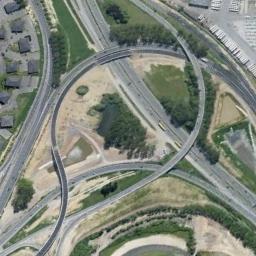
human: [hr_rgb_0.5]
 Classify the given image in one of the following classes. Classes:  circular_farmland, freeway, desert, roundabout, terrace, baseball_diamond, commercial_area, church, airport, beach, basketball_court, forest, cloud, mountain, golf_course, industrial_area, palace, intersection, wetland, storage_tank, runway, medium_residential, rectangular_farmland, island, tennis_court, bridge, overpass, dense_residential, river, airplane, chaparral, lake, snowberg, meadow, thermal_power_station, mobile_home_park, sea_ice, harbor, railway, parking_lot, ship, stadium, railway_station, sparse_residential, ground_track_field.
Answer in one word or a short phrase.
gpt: overpass